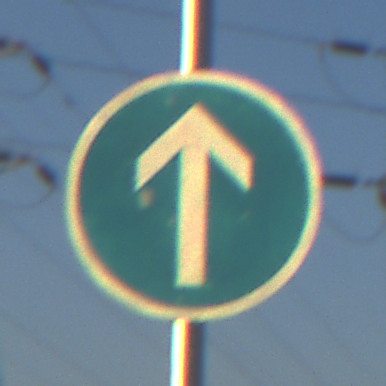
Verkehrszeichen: VorgeschriebeneFahrtrichtungGeradeaus
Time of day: SunriseSunset
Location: Outdoor (Nature)
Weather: Clear
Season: NotSpecified
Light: Natural